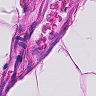
Metastatic tissue present: no